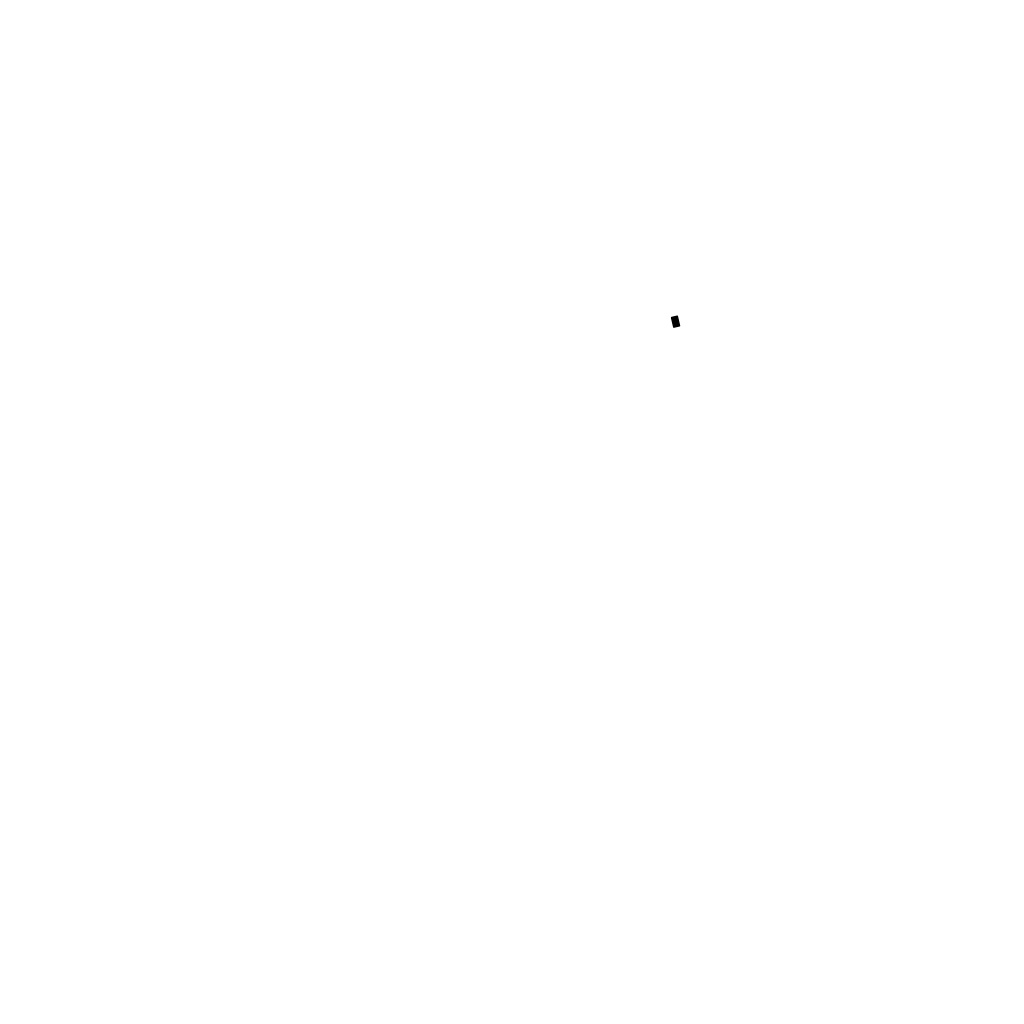
Tags: overhead vector_map, agriculture, recreation, individual_rise, density_1, Building, 1.0 km²